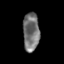
Tissue: skin
Cell type: Epithelial cells
Senescence score: 0.242
Nuclear area (px): 615
Mean DAPI intensity: 114.343